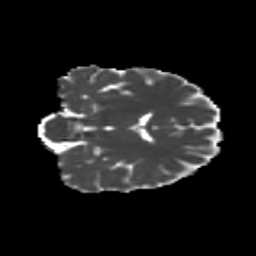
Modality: MD
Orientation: coronal
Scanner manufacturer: siemens
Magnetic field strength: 3 T
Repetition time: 9.2 s
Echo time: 0.084 s